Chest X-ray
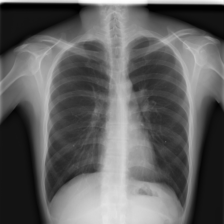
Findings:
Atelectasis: negative
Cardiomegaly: negative
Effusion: negative
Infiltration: negative
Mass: negative
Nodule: negative
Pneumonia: negative
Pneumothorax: negative
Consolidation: negative
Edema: negative
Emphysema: negative
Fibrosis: negative
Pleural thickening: negative
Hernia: negative